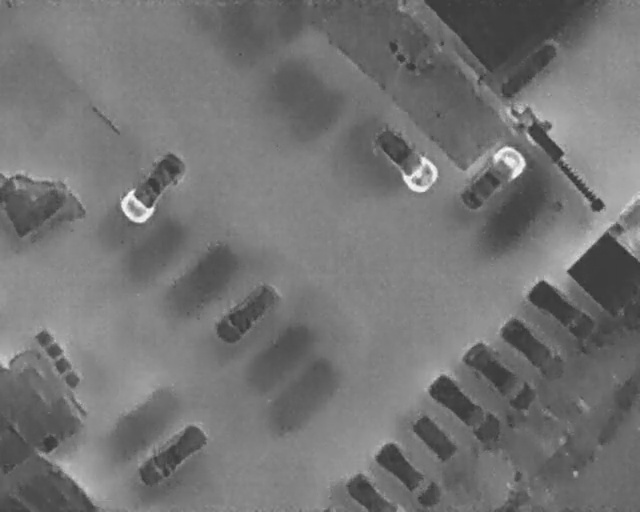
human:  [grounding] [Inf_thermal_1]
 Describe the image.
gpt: In the satellite image, there is  <ref>3 medium car </ref> <box>[[85, 53, 90, 67, 38], [81, 60, 85, 75, 41], [74, 27, 79, 42, 136]]</box> located at right,  <ref>2 medium car </ref> <box>[[75, 65, 80, 81, 42], [70, 71, 75, 88, 39]]</box> located at bottom right,  <ref>2 medium car </ref> <box>[[61, 84, 66, 100, 41], [55, 90, 61, 102, 2]]</box> located at bottom,  <ref>1 medium car </ref> <box>[[24, 81, 29, 96, 146]]</box> located at bottom left,  <ref>2 medium car </ref> <box>[[36, 53, 41, 68, 137], [60, 23, 66, 38, 45]]</box> located at center,  <ref>1 medium car </ref> <box>[[21, 28, 26, 44, 132]]</box> located at left.